Field crop: maize
Growth stage: 1
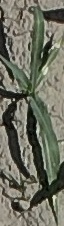
Species: sorghum